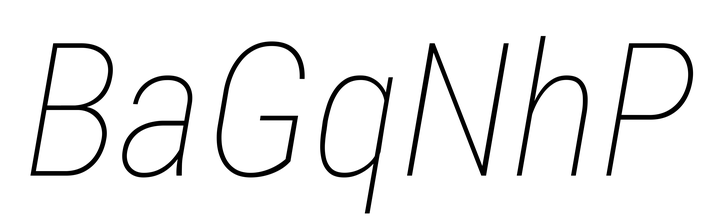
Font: Roboto-Italic_Condensed_Thin_Italic